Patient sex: F
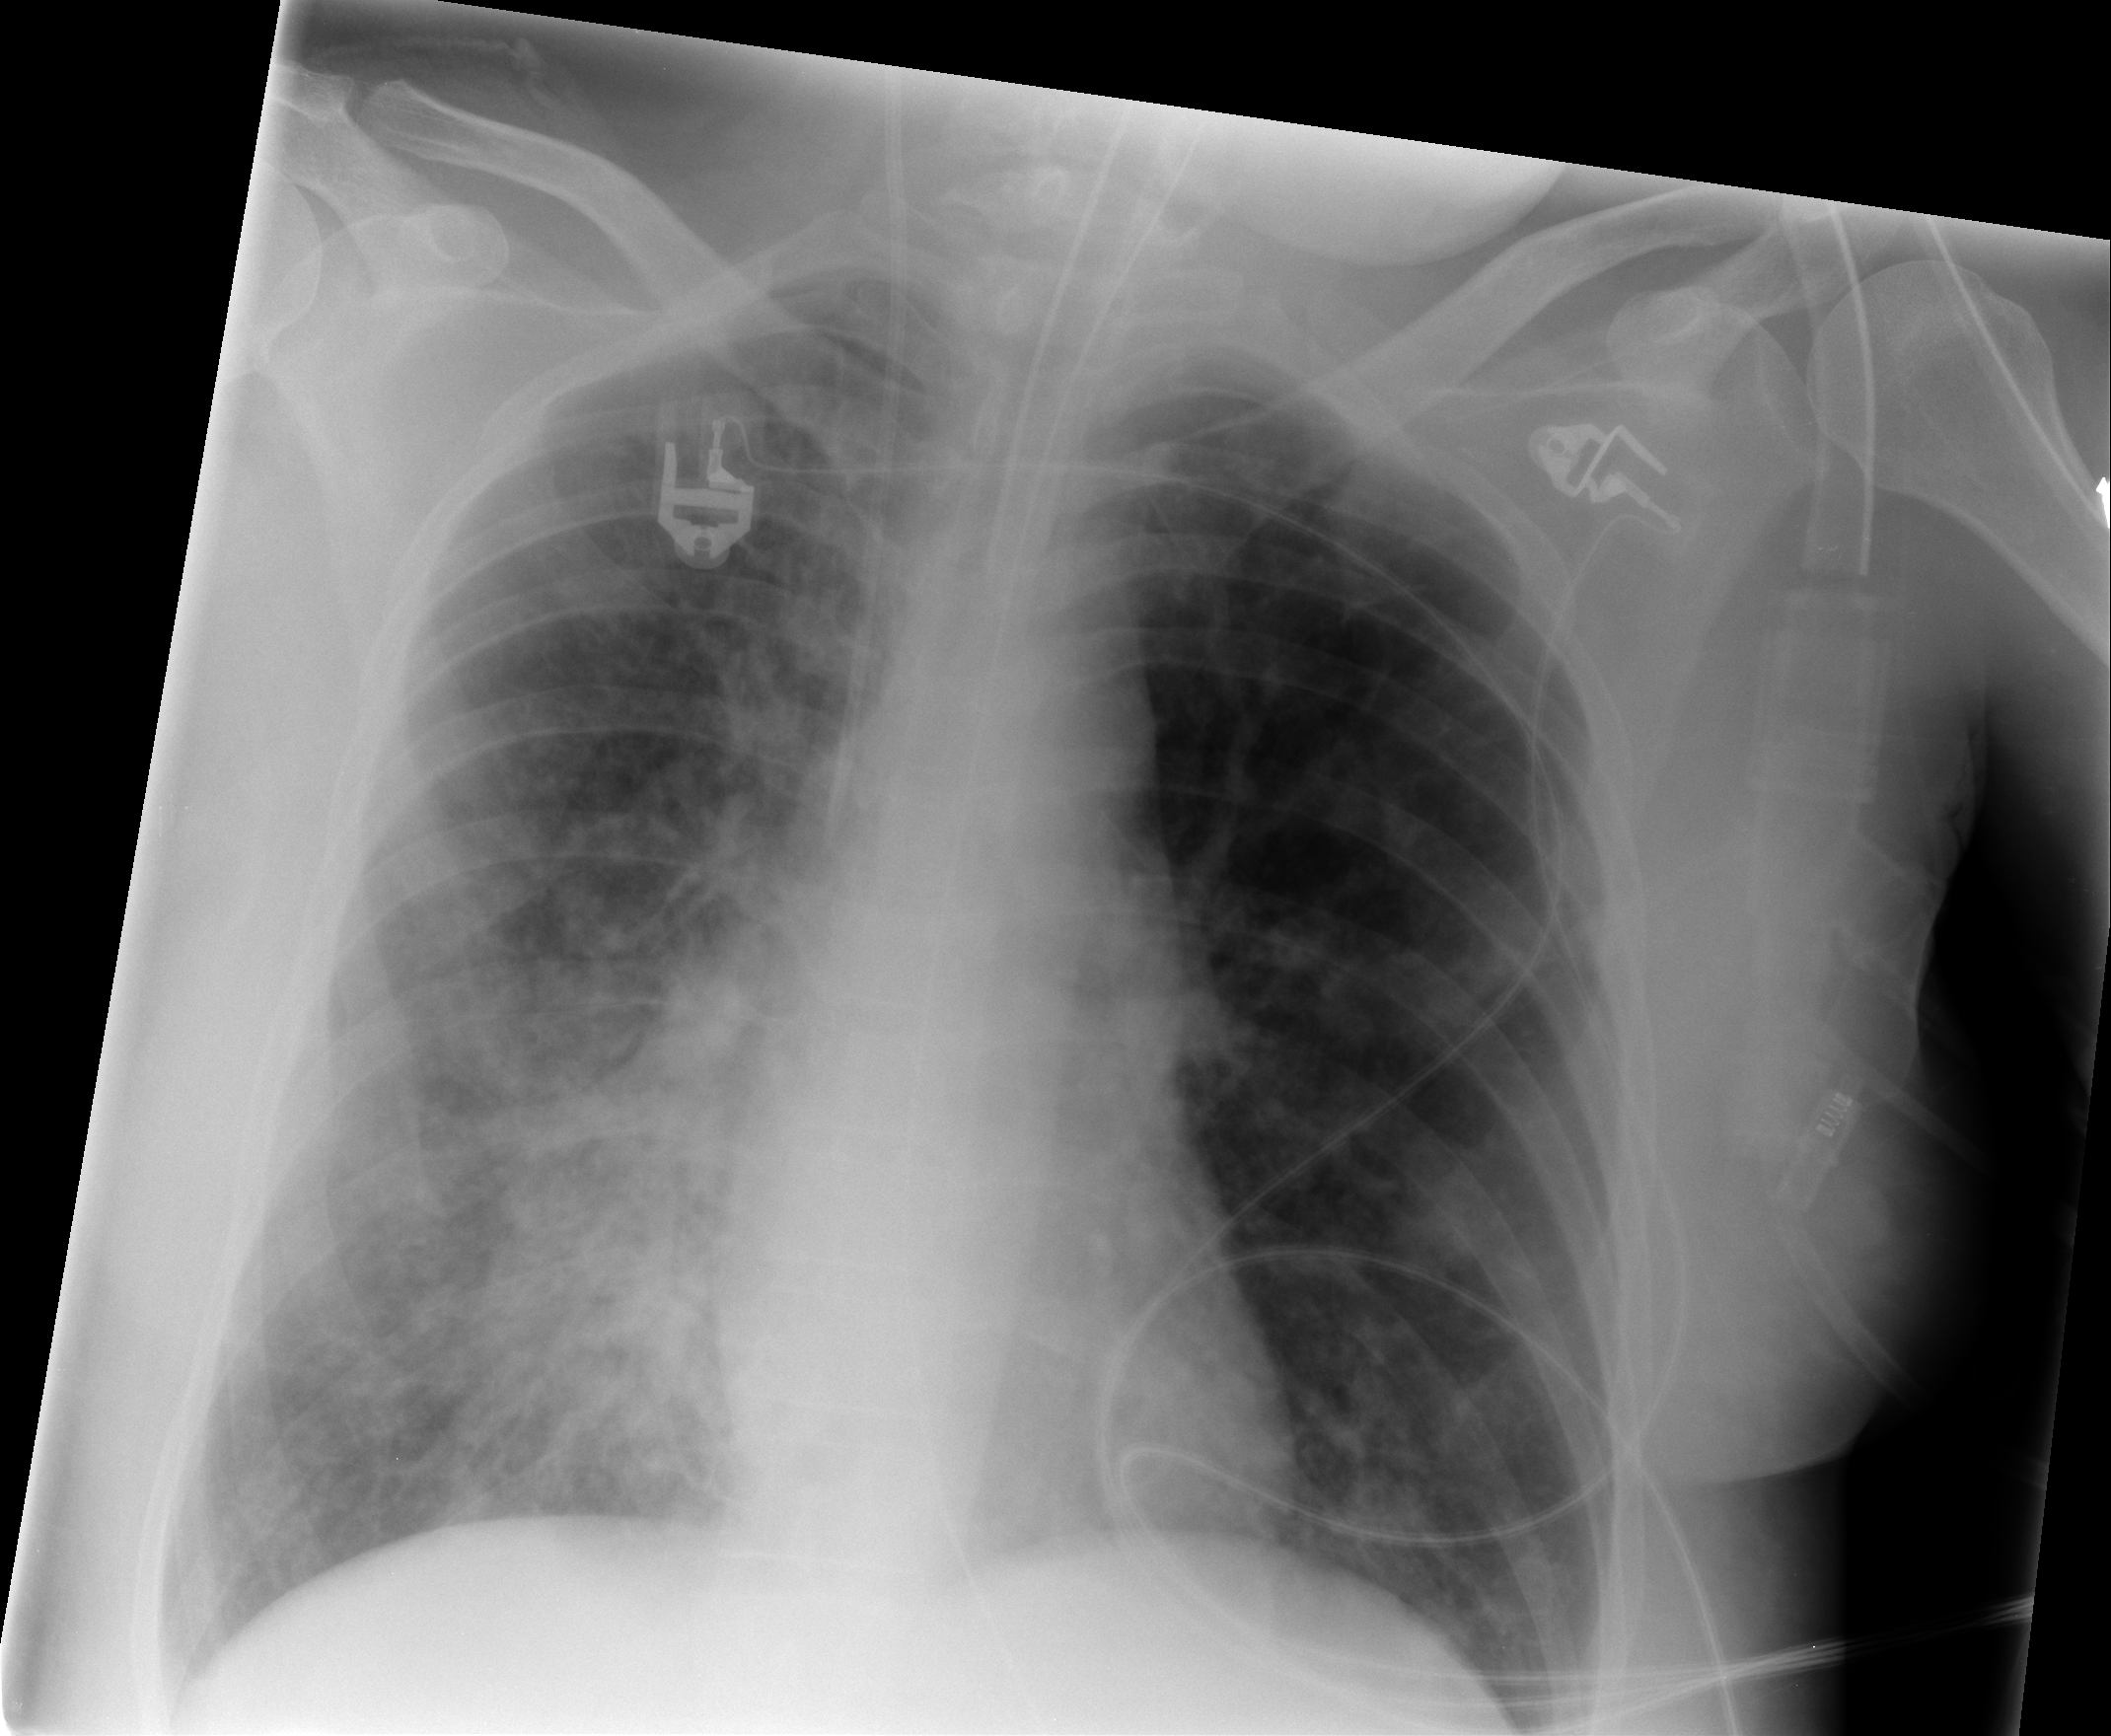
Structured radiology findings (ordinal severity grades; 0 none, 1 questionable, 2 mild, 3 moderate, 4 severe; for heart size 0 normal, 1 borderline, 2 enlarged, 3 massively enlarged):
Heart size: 0
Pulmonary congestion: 1
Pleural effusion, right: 0
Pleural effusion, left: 0
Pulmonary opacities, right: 4
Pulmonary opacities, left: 2
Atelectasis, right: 2
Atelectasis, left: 2